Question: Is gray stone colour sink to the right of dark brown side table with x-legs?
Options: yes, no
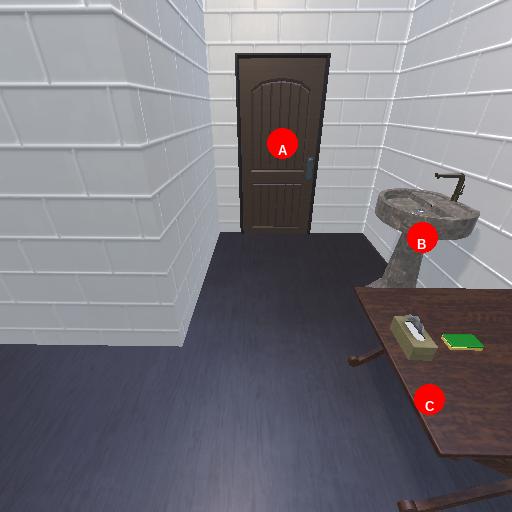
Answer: yes